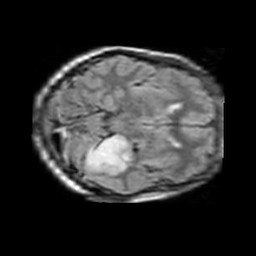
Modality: FLAIR
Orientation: axial
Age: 54
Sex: male
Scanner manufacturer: philips
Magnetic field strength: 1.5 T
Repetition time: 11 s
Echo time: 0.14 s